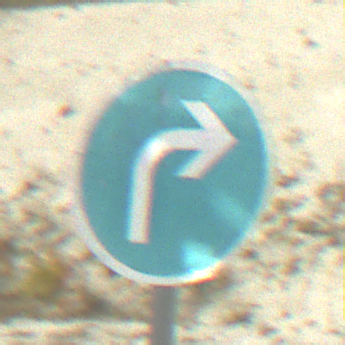
Verkehrszeichen: VorgeschriebeneFahrtrichtungRechts
Umgebung: Outdoor, Beach
Tageszeit: MorningAfternoon
Wetter: PartlyCloudy
Licht: Natural
Jahreszeit: NotSpecified
Kontrast: HighContrast